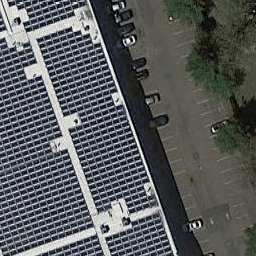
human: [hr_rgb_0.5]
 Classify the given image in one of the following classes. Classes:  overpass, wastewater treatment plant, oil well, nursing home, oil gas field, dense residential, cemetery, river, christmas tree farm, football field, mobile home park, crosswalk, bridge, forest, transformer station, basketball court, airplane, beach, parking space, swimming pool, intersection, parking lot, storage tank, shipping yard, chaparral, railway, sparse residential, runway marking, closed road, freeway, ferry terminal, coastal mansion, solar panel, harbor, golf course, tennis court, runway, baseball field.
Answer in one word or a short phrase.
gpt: solar panel